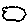
Label: cloud